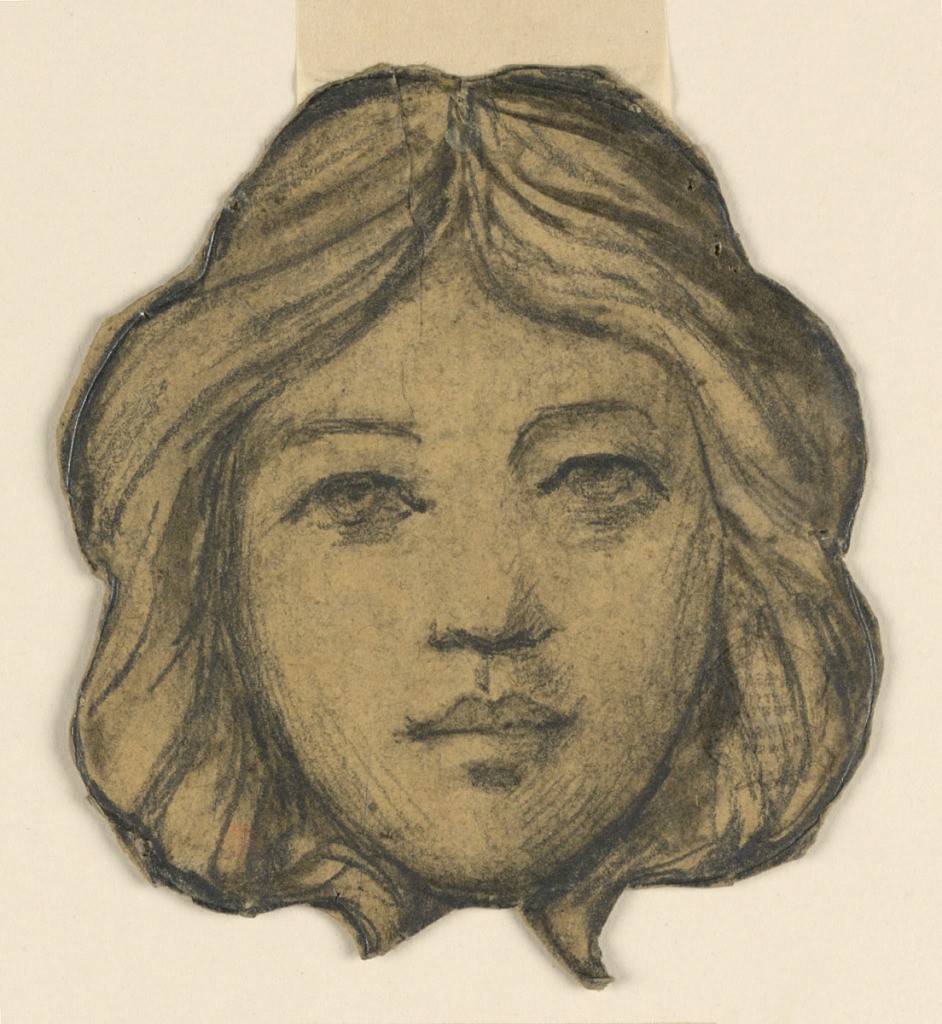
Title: Head of a Woman (Project for Stained Glass)
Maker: Francis Augustus Lathrop, American, 1849–1909
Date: ca. 1889
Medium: Black crayon on paper
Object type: Drawing
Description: Face framed by hair, shown frontally.